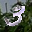
Label: 3